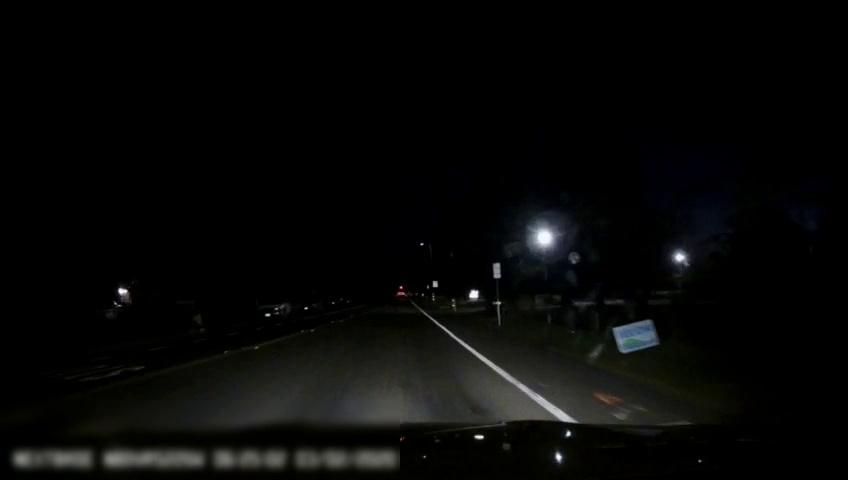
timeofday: Night
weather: Other
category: Drivable Space
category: Vehicles | Truck
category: Lanes | Current Lane
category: Lanes | Current Lane
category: Lanes | Alternate Lane
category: Lanes | Alternate Lane